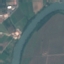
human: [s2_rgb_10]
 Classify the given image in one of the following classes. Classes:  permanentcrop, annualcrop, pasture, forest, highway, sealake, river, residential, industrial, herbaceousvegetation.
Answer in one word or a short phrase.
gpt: River